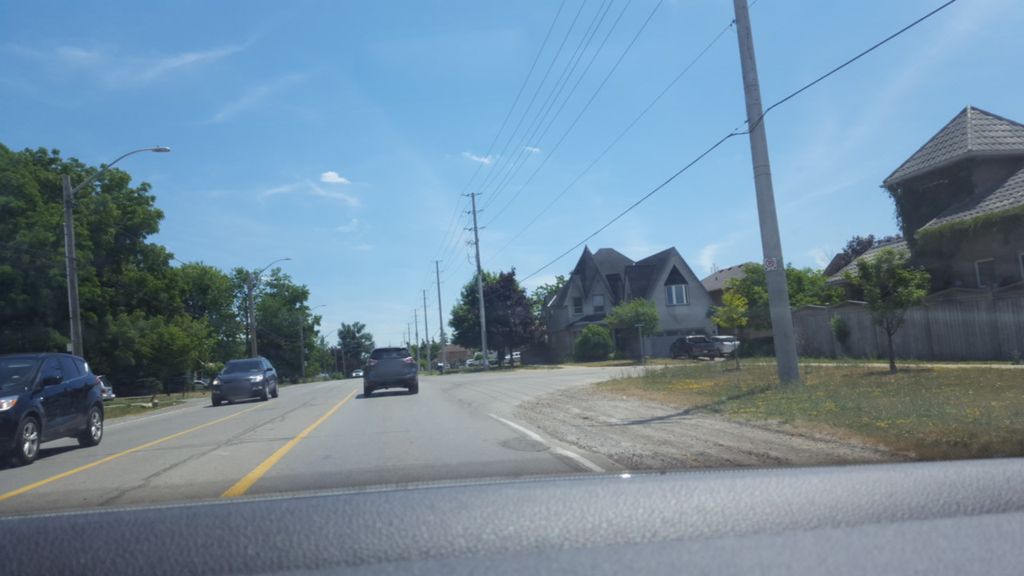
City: hamilton